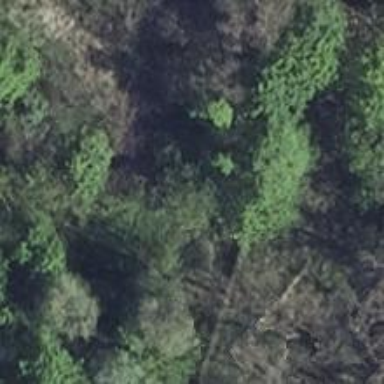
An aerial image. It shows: Abandoned spur railway.